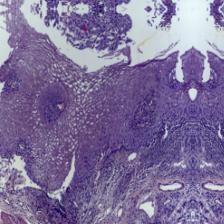
Diagnosis: OSCC